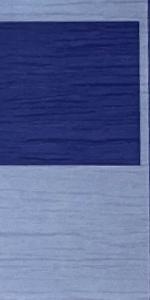
Label: Empty